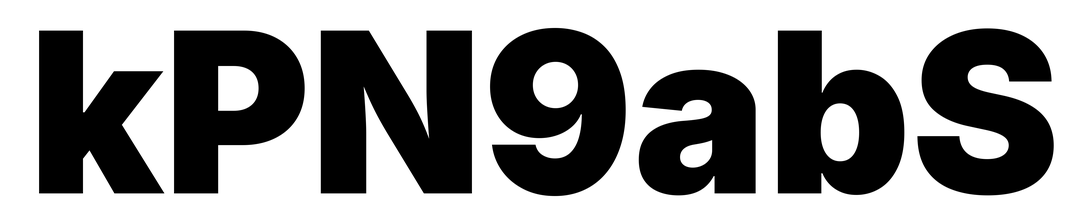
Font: Inter_Black